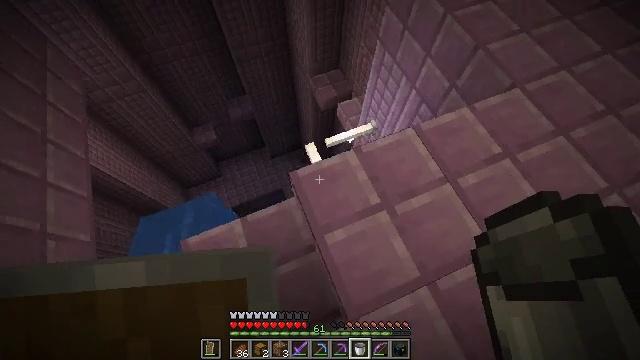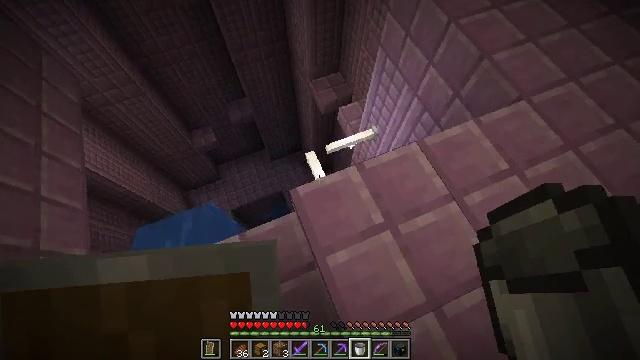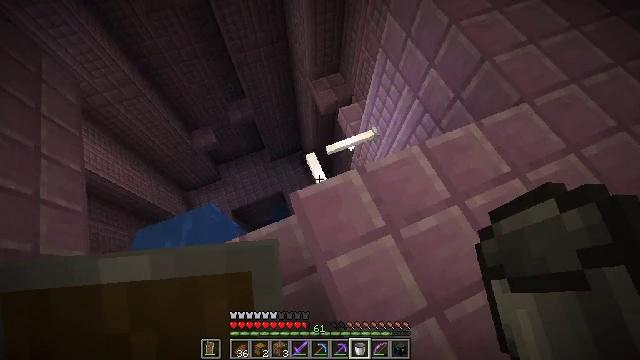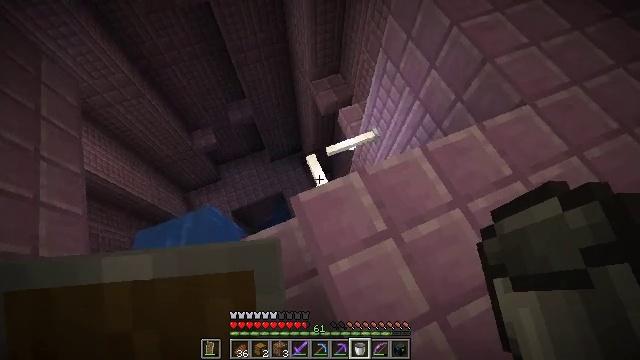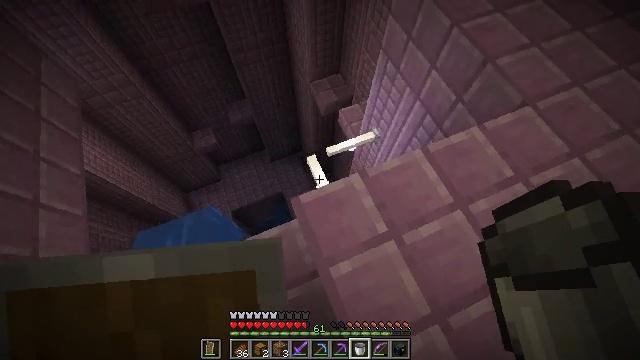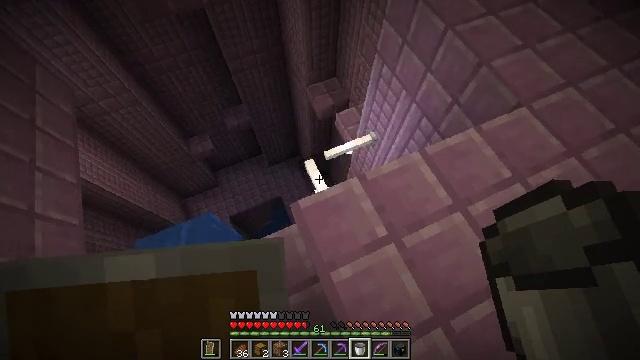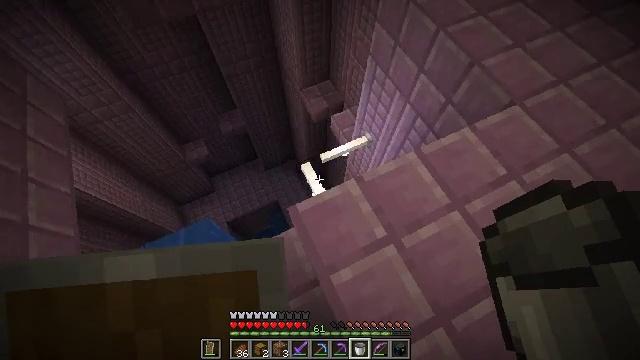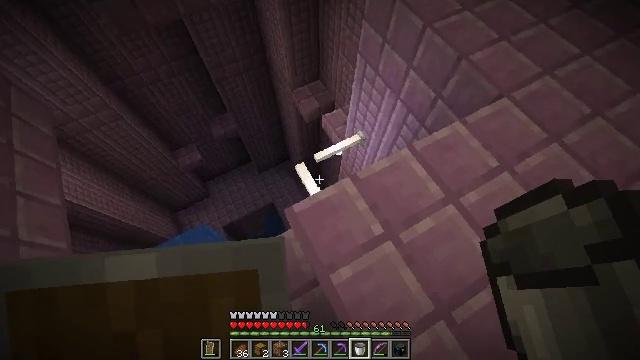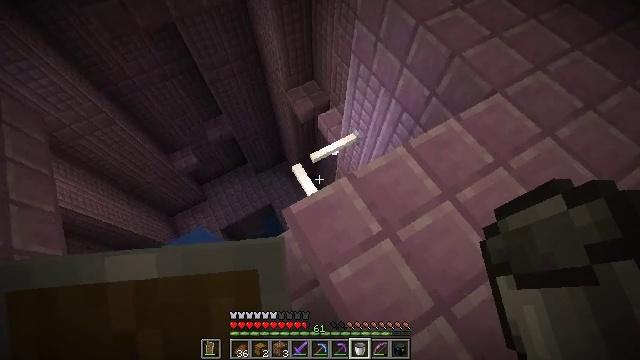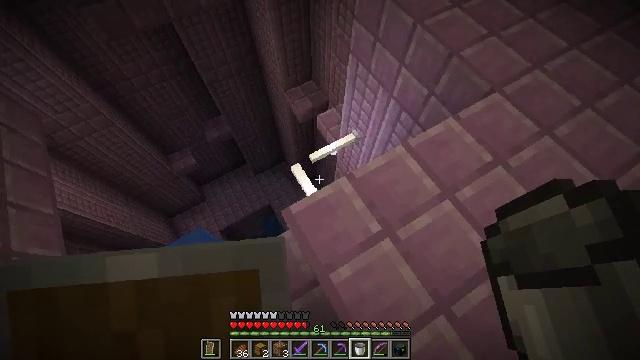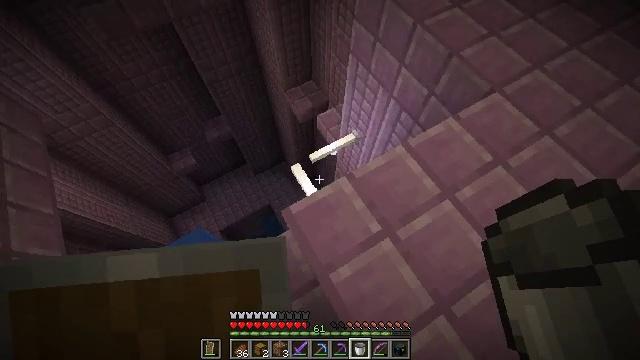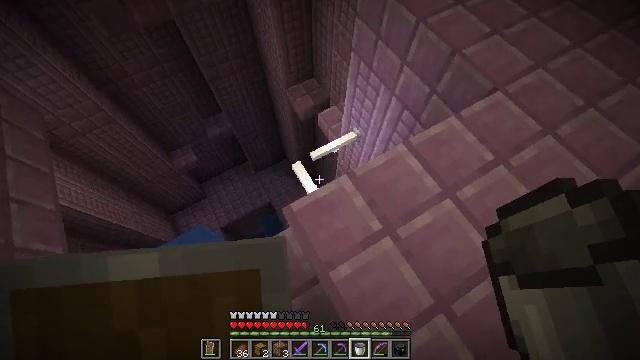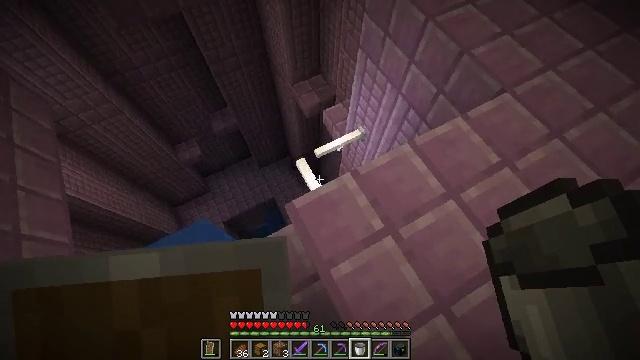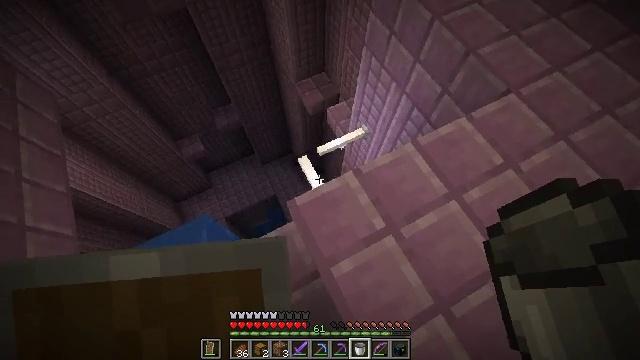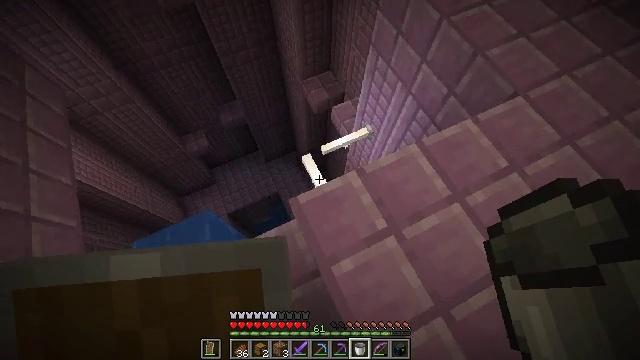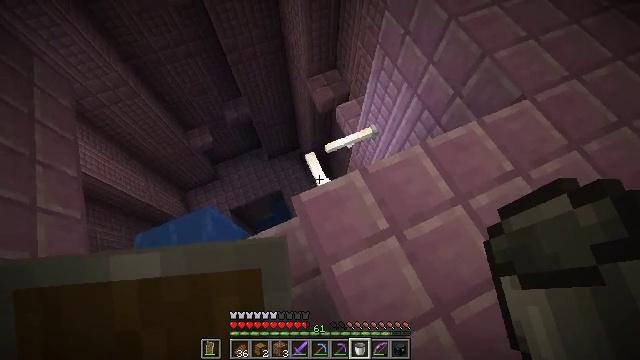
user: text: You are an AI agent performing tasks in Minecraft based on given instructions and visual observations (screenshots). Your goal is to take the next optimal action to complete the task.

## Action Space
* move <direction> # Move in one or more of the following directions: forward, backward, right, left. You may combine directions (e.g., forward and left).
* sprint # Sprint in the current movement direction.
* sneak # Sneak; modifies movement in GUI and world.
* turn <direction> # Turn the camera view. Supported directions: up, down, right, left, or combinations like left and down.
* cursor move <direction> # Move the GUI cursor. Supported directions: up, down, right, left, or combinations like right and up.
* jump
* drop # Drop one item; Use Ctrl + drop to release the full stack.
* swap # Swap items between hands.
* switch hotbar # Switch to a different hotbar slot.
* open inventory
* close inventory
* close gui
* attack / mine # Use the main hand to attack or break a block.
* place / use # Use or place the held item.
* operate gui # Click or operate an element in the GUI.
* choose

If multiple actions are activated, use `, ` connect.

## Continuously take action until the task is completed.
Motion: motion action
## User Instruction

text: Break the end rod from its place.
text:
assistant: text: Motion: no_op
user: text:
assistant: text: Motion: no_op
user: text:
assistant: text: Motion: no_op
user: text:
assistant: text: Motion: no_op
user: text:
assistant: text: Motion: turn right
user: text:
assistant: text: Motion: turn right
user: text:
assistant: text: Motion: turn right
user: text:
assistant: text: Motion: turn right
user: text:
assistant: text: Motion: no_op
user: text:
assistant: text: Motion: no_op
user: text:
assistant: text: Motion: no_op
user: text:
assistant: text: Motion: turn left
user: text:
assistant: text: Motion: turn left
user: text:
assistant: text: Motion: turn left
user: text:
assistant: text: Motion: turn left
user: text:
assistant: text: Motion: turn left
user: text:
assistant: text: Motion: no_op
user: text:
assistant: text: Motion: no_op
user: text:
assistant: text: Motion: attack / mine
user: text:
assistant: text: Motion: attack / mine
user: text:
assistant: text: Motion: no_op
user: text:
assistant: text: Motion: no_op
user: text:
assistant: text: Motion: no_op
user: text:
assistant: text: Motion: no_op